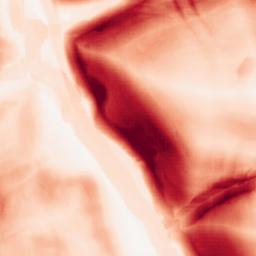
Category: morphological
Decomposition family: morphological_gradient
Decomposition parameters: size: 15
shape: square
Upsampling method: sinc_hamming
Upsampling parameters: scale: 4
kernel_size: 8
Upsampling scale: 4